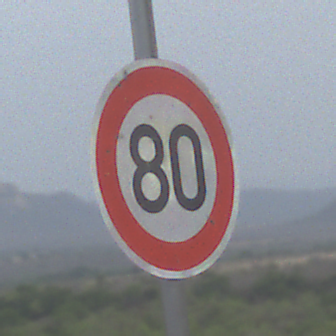
Verkehrszeichen: Geschwindigkeit80
Umgebung: Outdoor, Nature
Tageszeit: Midday
Wetter: PartlyCloudy
Licht: Natural
Jahreszeit: NotSpecified
Kontrast: LowContrast